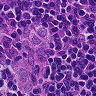
Metastatic tissue present: yes